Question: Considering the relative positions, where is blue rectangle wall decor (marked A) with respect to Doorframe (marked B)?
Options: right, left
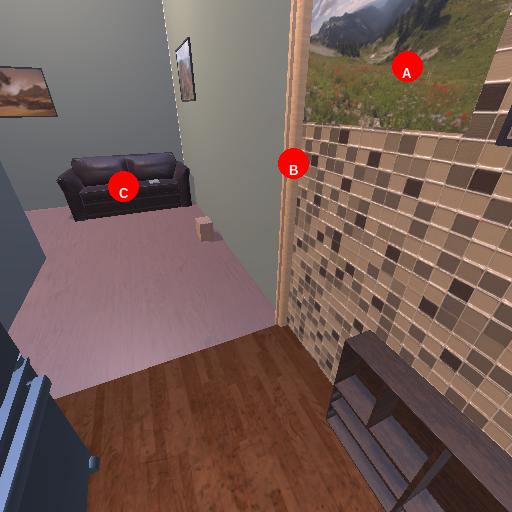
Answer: right